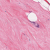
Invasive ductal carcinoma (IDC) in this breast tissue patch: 0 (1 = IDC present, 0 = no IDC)